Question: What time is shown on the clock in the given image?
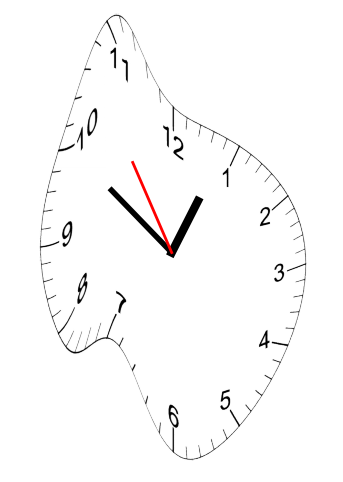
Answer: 12:49:54